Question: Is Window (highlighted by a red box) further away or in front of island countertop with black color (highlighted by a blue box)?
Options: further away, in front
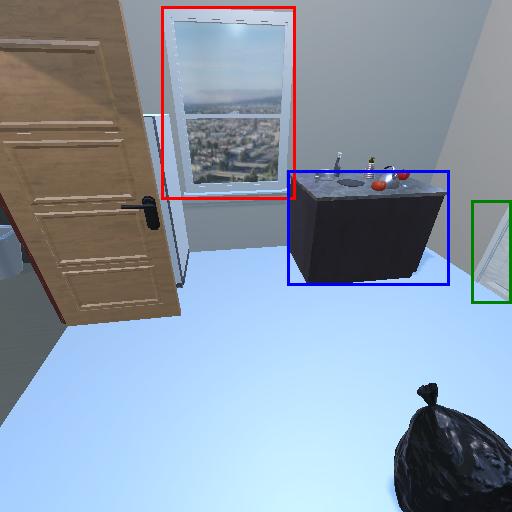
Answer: further away